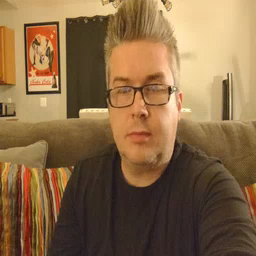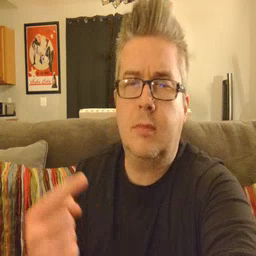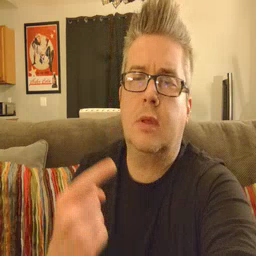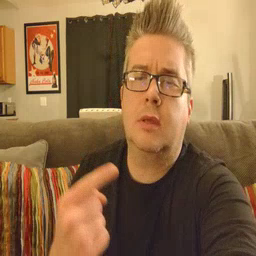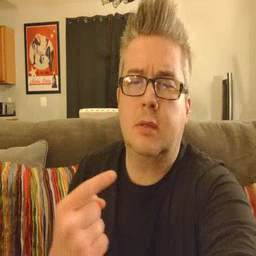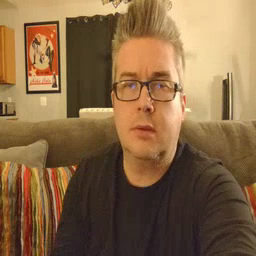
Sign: owie